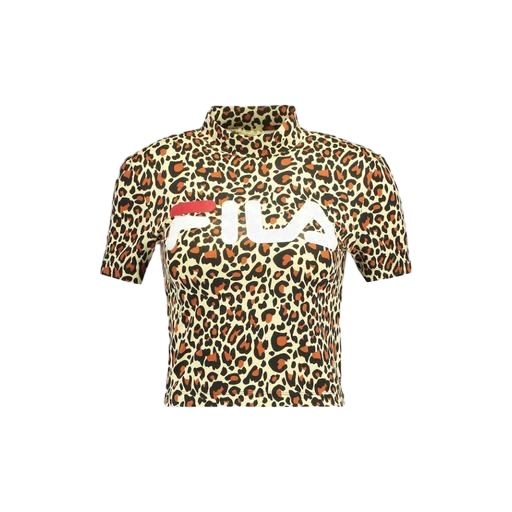
multicolor women's leopard-print t, t-shirt wild print, multicolor crop high neck t-shirt zip, white background